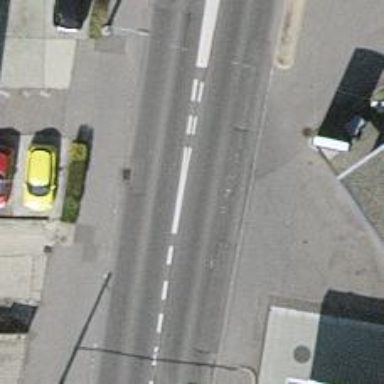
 and trolley wires above. Both sides of the road have sidewalks."